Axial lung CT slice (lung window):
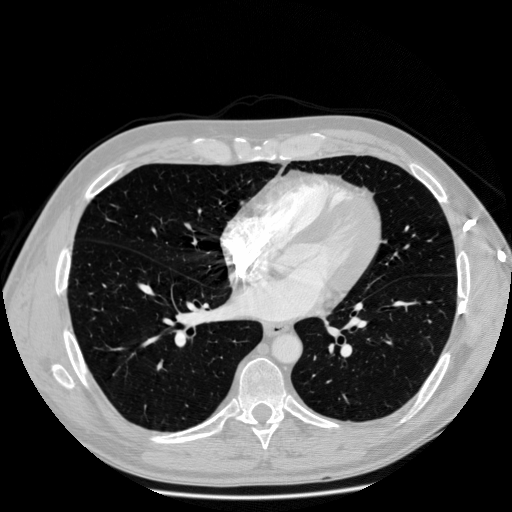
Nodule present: no